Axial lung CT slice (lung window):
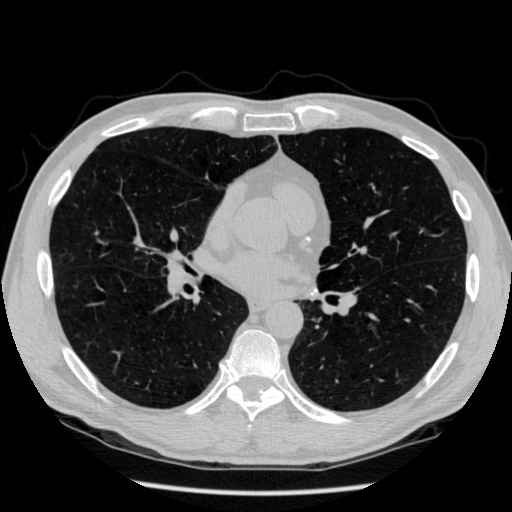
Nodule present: no